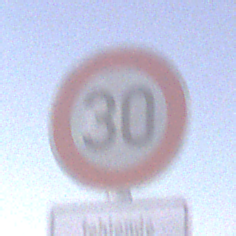
Verkehrszeichen: Geschwindigkeit30
Zusatzzeichen unten: HinweiseAufGefahrenDurchVerbaleAngabe7
Umgebung: Outdoor, Suburban
Tageszeit: SunriseSunset
Wetter: PartlyCloudy
Licht: Natural
Jahreszeit: NotSpecified
Kontrast: LowContrast